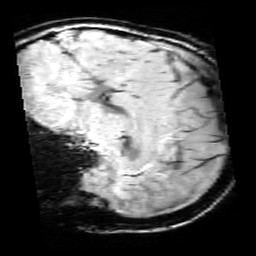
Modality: SWI
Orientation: sagittal
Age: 9
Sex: male
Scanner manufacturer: siemens
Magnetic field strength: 3 T
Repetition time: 0.027 s
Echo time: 0.02 s